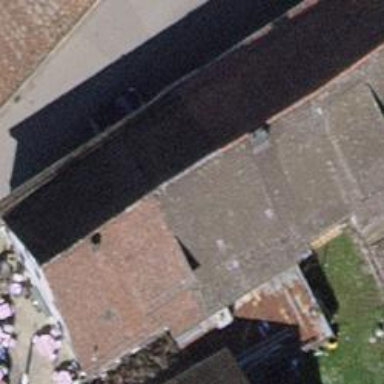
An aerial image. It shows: Restaurant.